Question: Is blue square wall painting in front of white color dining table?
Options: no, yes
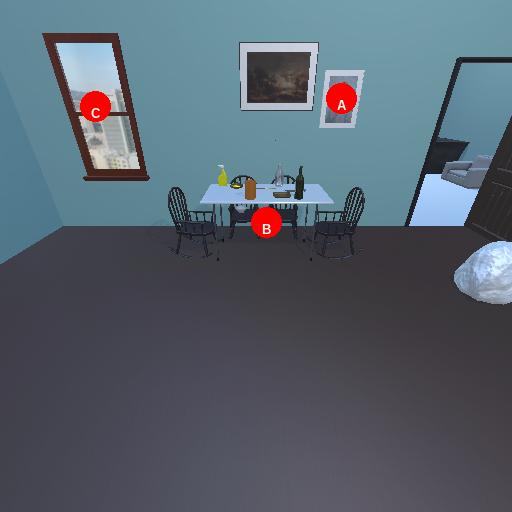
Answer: no